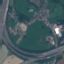
Land use / land cover: Highway